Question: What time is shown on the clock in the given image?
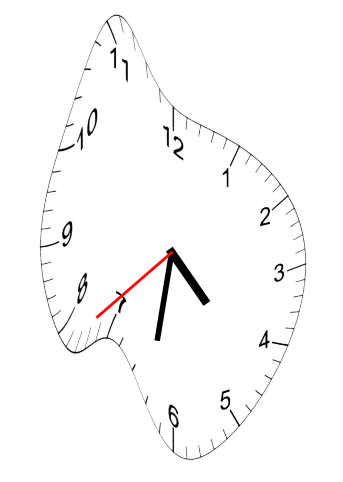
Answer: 04:31:38